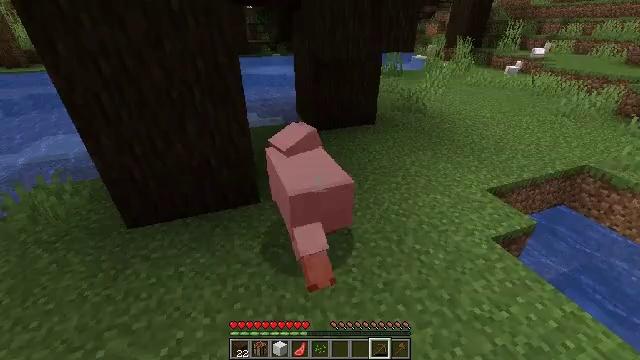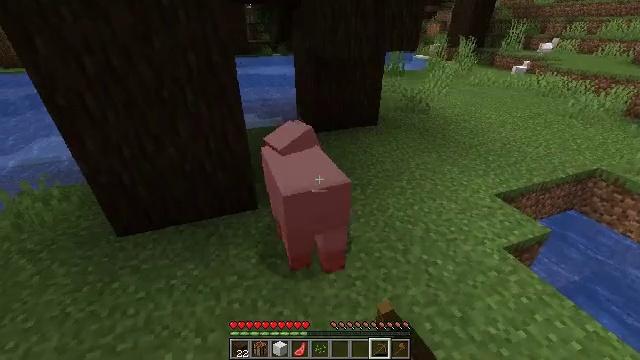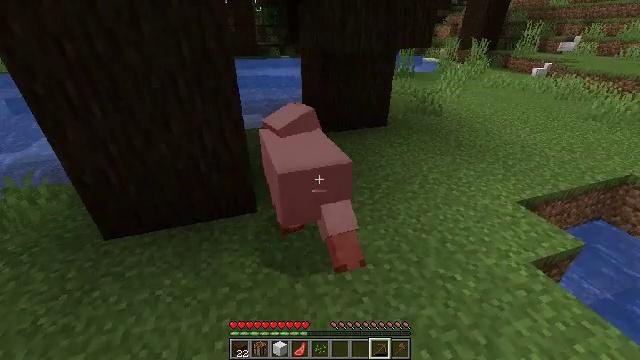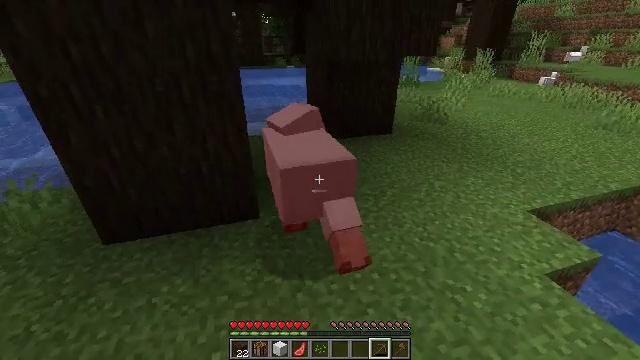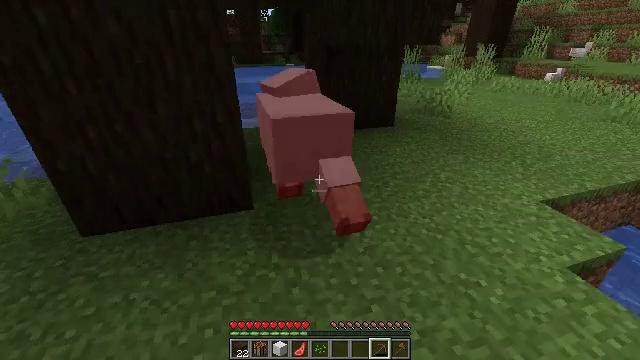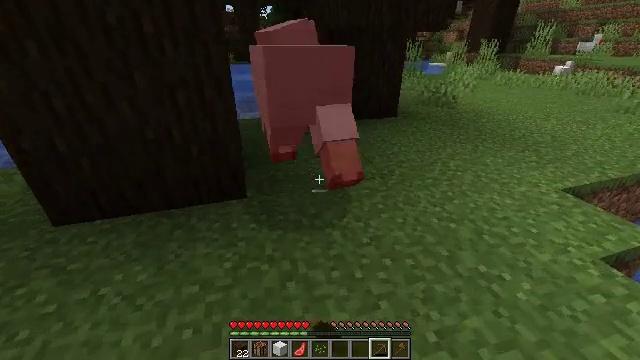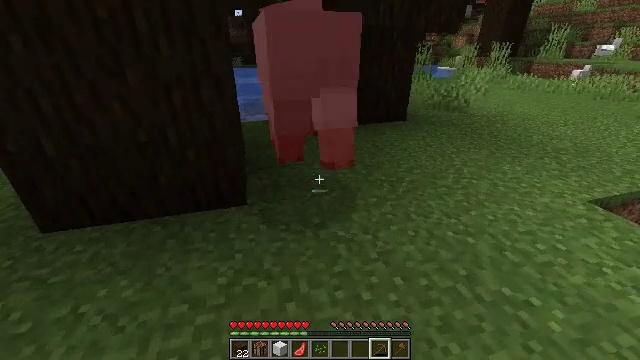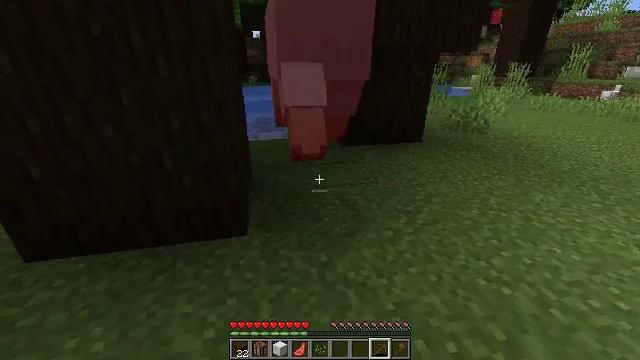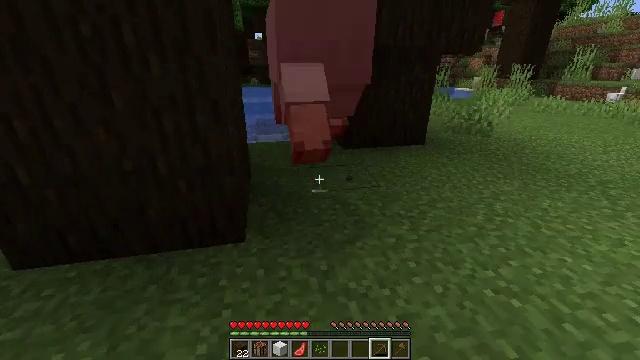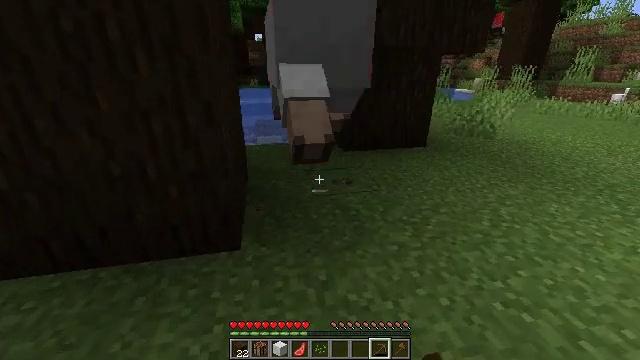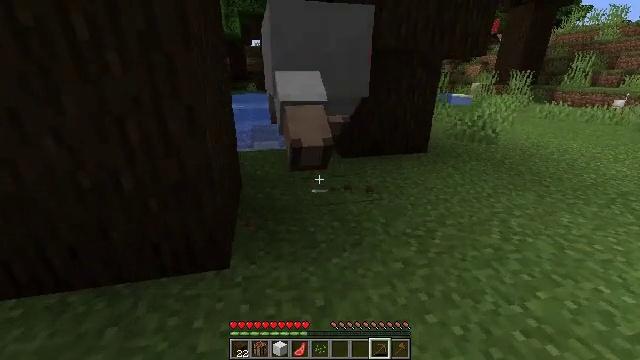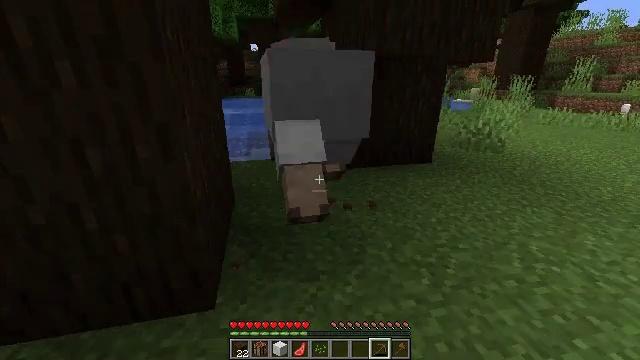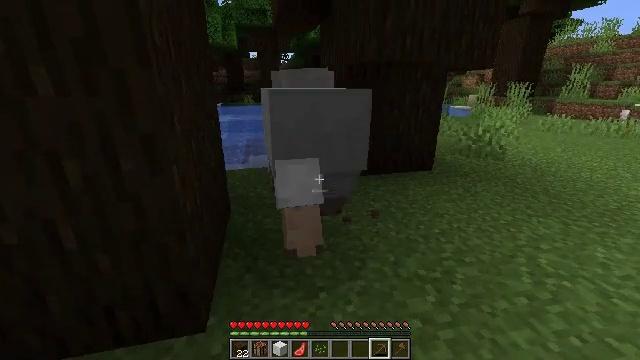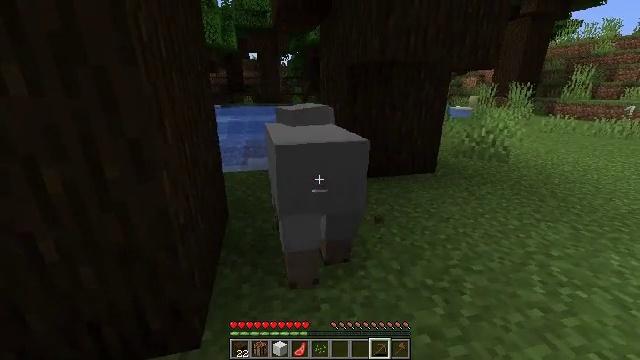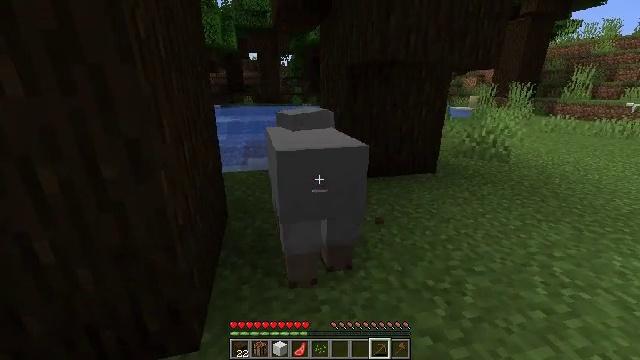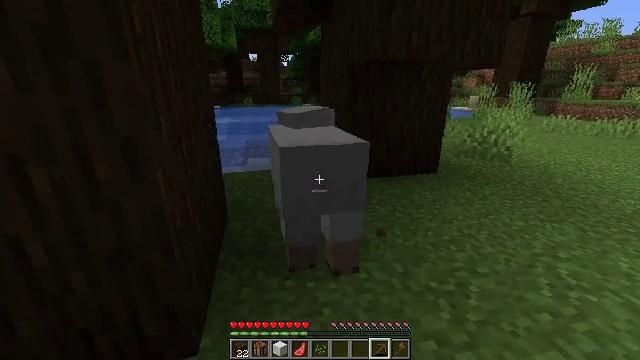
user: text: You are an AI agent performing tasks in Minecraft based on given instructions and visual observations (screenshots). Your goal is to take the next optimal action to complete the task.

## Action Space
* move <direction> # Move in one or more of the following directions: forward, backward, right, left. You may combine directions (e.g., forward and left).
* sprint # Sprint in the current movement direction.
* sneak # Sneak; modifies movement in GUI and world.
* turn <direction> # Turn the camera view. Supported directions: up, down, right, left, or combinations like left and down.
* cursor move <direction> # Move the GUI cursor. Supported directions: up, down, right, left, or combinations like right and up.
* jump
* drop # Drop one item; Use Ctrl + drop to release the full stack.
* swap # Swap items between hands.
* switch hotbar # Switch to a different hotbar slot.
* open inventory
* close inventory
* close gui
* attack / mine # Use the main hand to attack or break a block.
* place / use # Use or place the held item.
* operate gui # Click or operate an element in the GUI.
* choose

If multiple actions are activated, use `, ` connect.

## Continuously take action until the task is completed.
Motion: motion action
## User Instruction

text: Hunt animals.
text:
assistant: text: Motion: move forward, attack / mine
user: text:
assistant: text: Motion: move forward, turn left, attack / mine
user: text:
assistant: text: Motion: move forward, turn left and up
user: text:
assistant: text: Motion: move forward, attack / mine
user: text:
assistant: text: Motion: move forward, attack / mine
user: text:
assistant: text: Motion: move forward, turn left, attack / mine
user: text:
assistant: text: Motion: move forward, turn left and up
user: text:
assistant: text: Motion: move forward, attack / mine
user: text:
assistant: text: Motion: move forward, attack / mine
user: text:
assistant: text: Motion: move forward, turn up, attack / mine
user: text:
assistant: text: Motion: move forward, turn up
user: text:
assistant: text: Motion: turn up
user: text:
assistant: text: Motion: no_op
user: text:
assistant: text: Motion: attack / mine
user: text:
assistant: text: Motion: attack / mine
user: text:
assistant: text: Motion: attack / mine
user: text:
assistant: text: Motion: attack / mine
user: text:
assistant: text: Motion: attack / mine
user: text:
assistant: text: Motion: attack / mine